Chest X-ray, PA view. Patient: 65 years old, sex F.
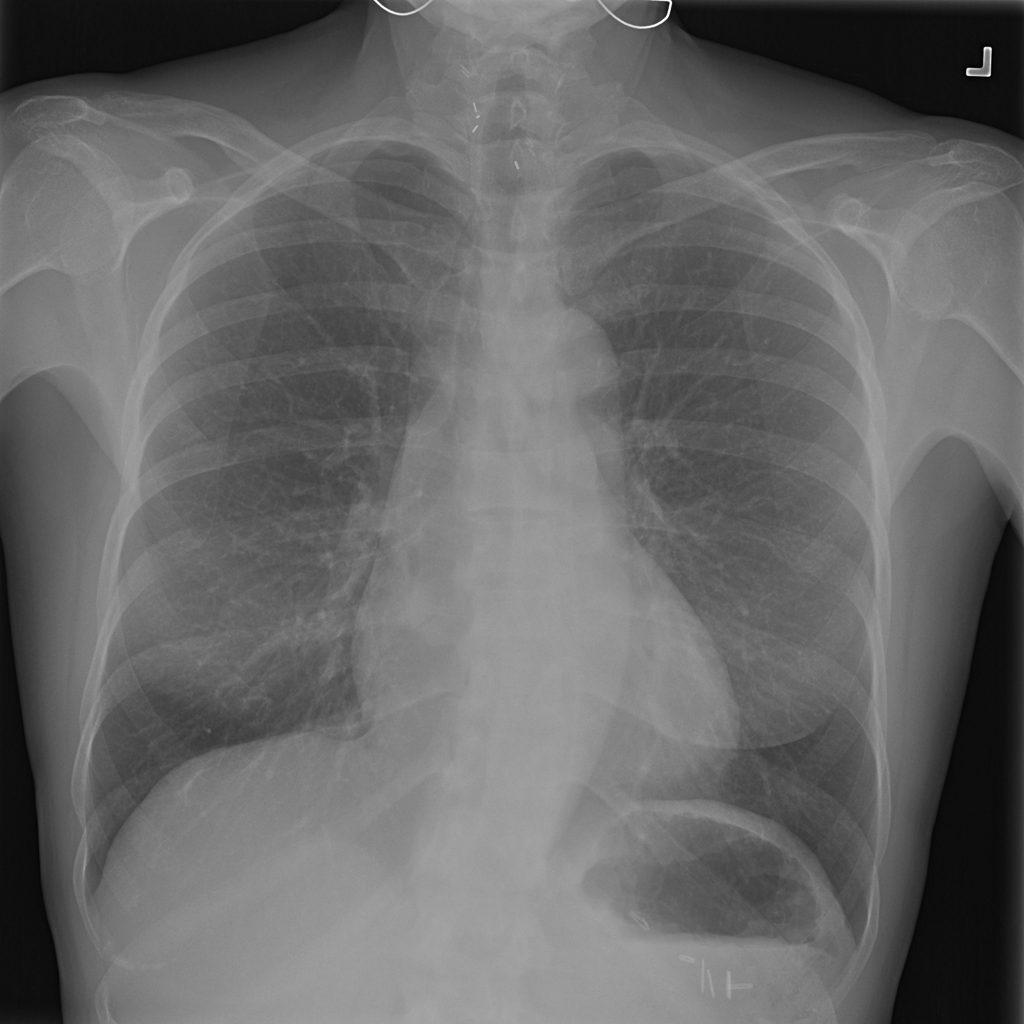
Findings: No Finding